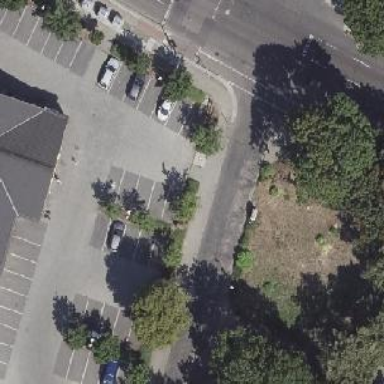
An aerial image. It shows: Footway.